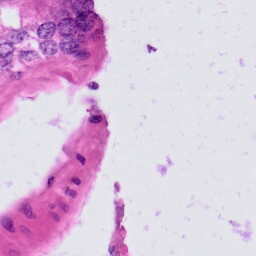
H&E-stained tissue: Prostate